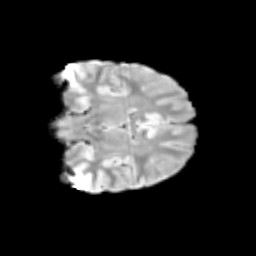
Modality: T2w
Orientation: coronal
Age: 9
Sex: male
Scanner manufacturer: siemens
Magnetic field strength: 3 T
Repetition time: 3.8 s
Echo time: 0.07 s